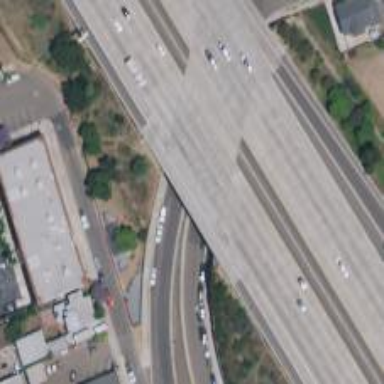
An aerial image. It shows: Bridge over motorway.